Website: ulta-beauty
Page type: payment
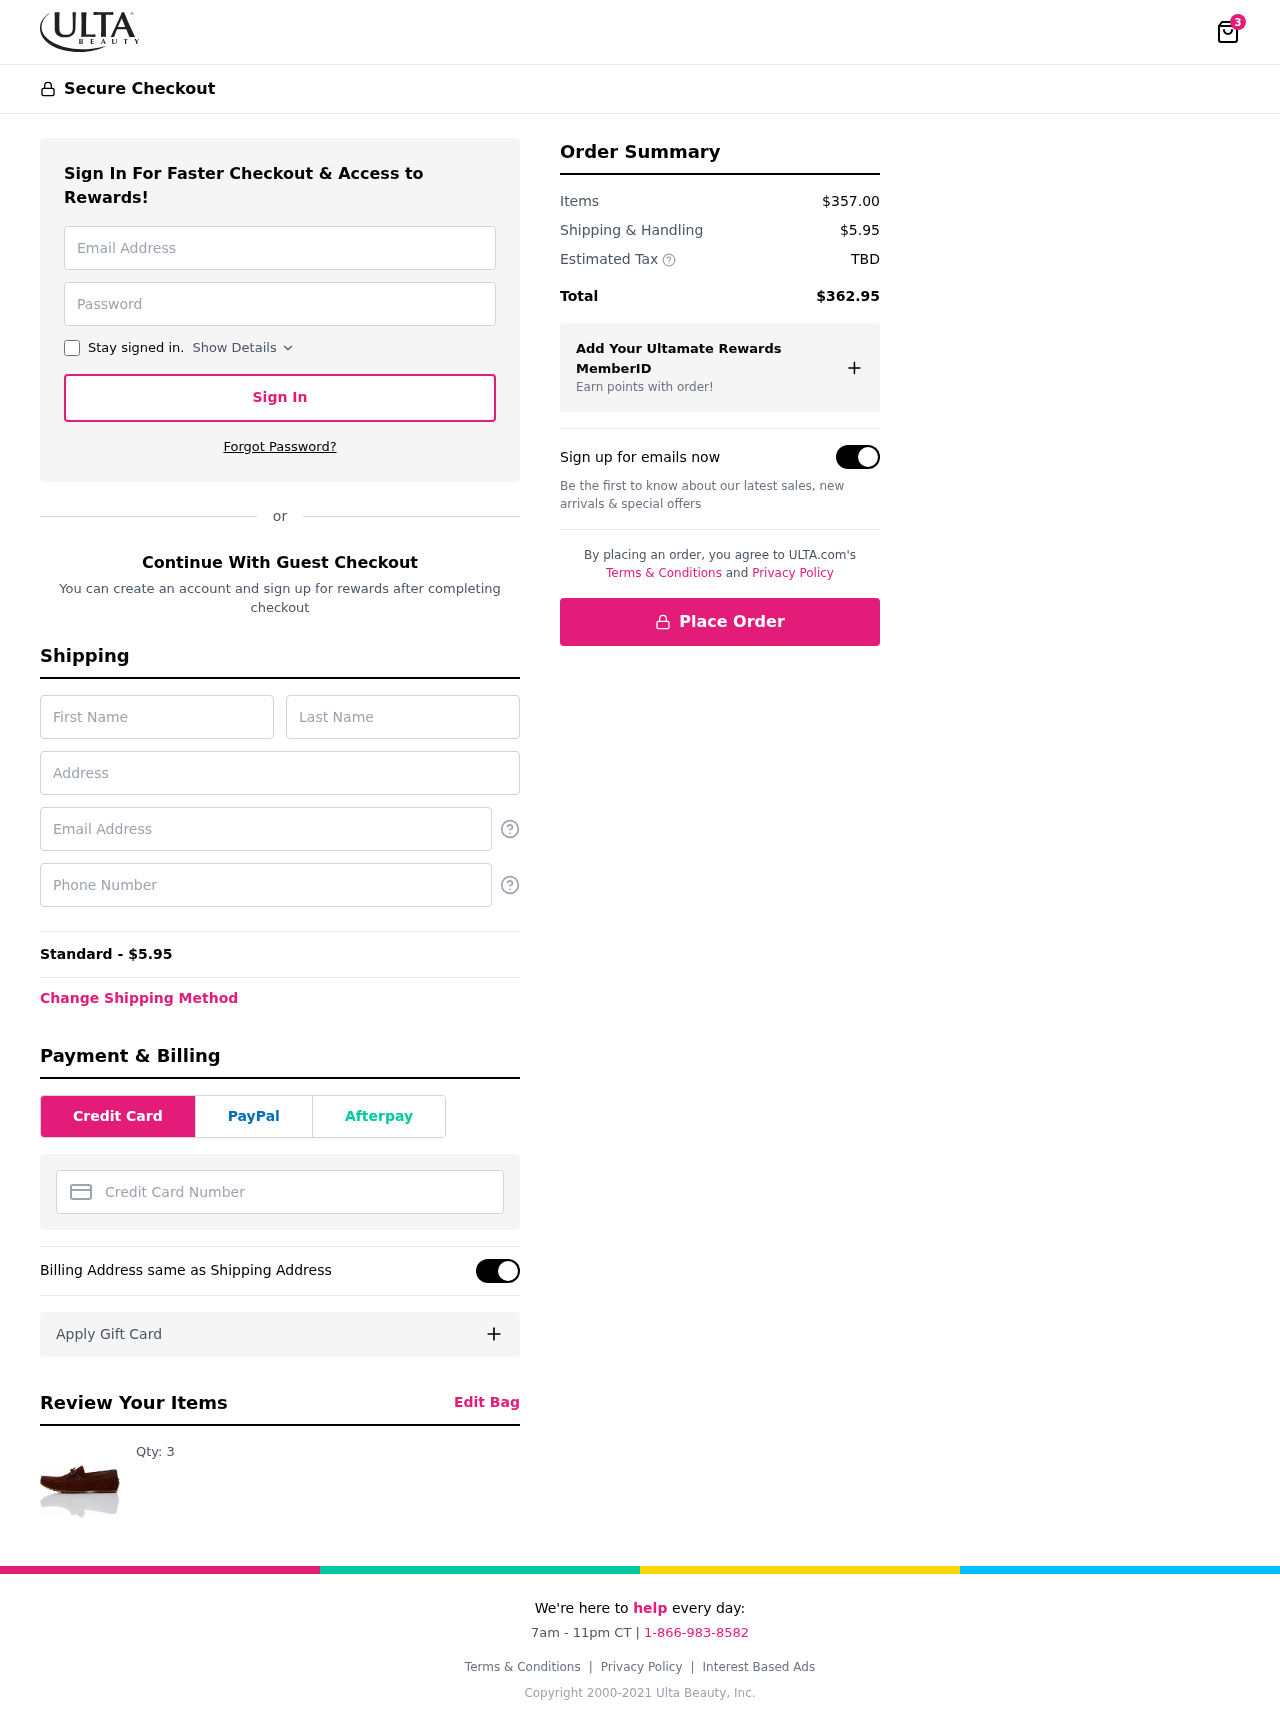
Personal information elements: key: PII_CARD_NUMBER
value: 6011 1398 4238 1725
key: PII_EMAIL
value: barry.martinez@gmail.com
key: PII_FIRSTNAME
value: Barry
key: PII_LASTNAME
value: Martinez
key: PII_PHONE
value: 9637253540
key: PII_STREET
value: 3033 Cole Plains
Product elements: key: PRODUCT1_QUANTITY
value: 3
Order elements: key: ORDER_NUM_ITEMS
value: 3
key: ORDER_SHIPPING_COST
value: $5.95
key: ORDER_SHIPPING_COST
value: Standard - $5.95
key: ORDER_SUBTOTAL
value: $357.00
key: ORDER_TAX
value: TBD
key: ORDER_TOTAL
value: $362.95